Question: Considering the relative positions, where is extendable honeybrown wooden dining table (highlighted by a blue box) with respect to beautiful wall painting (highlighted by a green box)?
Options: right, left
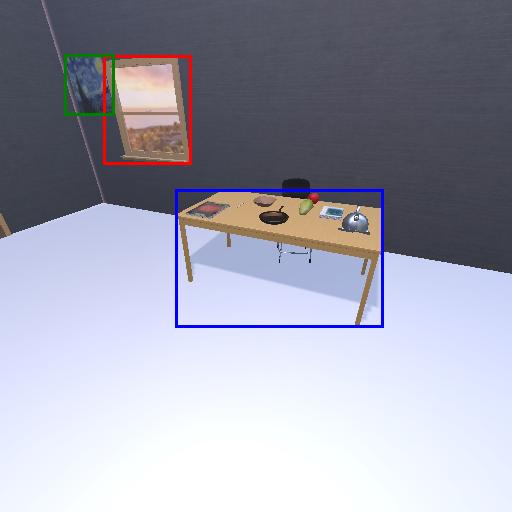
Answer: right